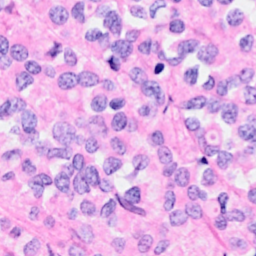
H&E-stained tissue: Breast